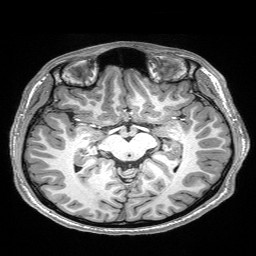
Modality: T1w
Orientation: coronal